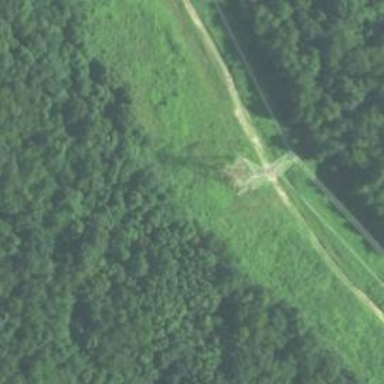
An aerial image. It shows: Lattice structure tower used for power transmission.